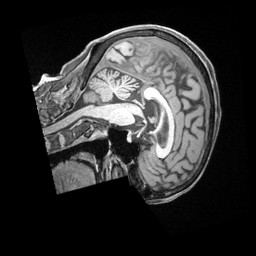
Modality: T1w
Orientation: sagittal
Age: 71
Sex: female
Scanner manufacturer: siemens
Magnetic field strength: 3 T
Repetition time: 2.5 s
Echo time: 0.00222 s